Question: I have a binary image like that:

I know the position of one point in the black region (for example, the X point) and I need to find the valley (the point with lowest Y coordinate) in the same black region (in this example, the O point).
There are other black regions in the image.
How can I do this using Matlab?
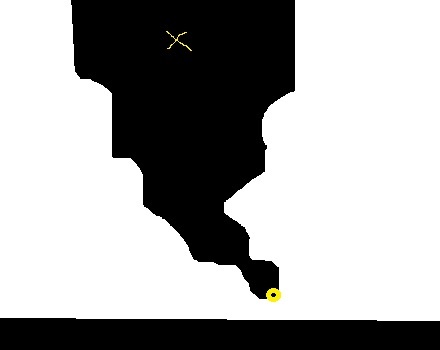
Answer: Given a starting point P=(x,y), you can use imfill in order to find the corresponding connected component, and combination of max and imfind in order to find the lowest point within it.
'''
%reads the image
I = imread('<your path>');
%sets an input point. For example: (250,100)
x = 100; y=250;
%Find the connected component of the given input point
BW2 = imfill(I,[y x]);
diffMat = BW2~=I;
%finds the minimal x and y indices of this connected component
[Y, X] = ind2sub(size(diffMat),find(diffMat));
maxInd = find(Y==max(Y),1,'first');
%prints the result
Y(maxInd)
X(maxInd)
'''
given the following input:
<URL>
the result is:
'''
Y=313, X=304
'''
Notice that this code finds only one point as a valley. if you want to find more points, you can omit this parameter from find function and receive all the valley points.